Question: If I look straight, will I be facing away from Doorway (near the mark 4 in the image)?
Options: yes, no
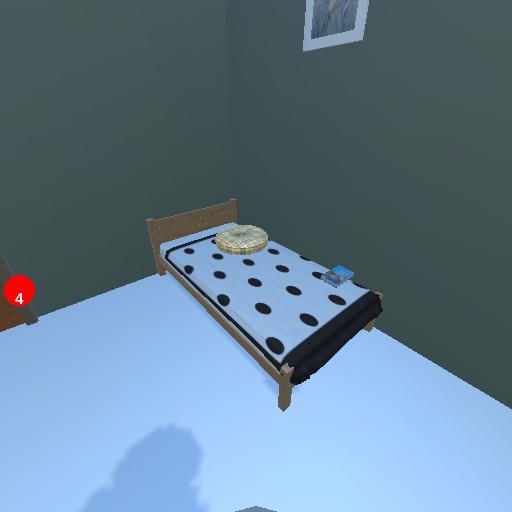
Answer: yes